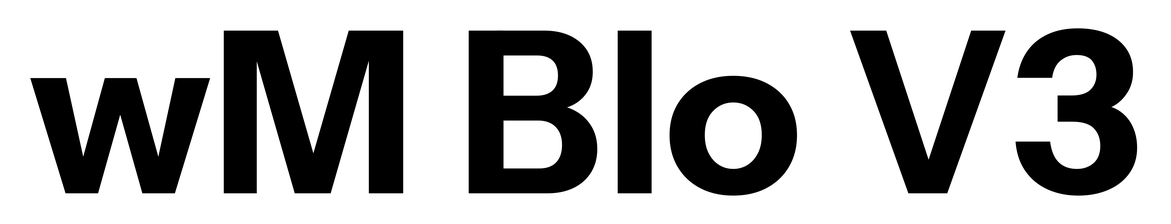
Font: InstrumentSans_Bold